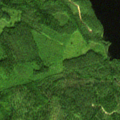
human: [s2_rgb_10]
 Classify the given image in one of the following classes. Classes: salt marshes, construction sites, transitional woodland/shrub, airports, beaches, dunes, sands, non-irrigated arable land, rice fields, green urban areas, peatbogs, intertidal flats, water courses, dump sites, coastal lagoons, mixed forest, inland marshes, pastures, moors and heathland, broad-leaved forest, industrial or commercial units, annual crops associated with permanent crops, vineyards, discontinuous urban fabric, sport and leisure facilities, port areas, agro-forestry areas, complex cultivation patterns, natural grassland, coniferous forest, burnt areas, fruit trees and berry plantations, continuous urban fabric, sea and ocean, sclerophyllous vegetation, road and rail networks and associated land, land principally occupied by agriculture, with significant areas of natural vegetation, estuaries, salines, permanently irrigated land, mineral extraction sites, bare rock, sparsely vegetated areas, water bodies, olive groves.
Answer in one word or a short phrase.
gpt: coniferous forest, mixed forest, water bodies